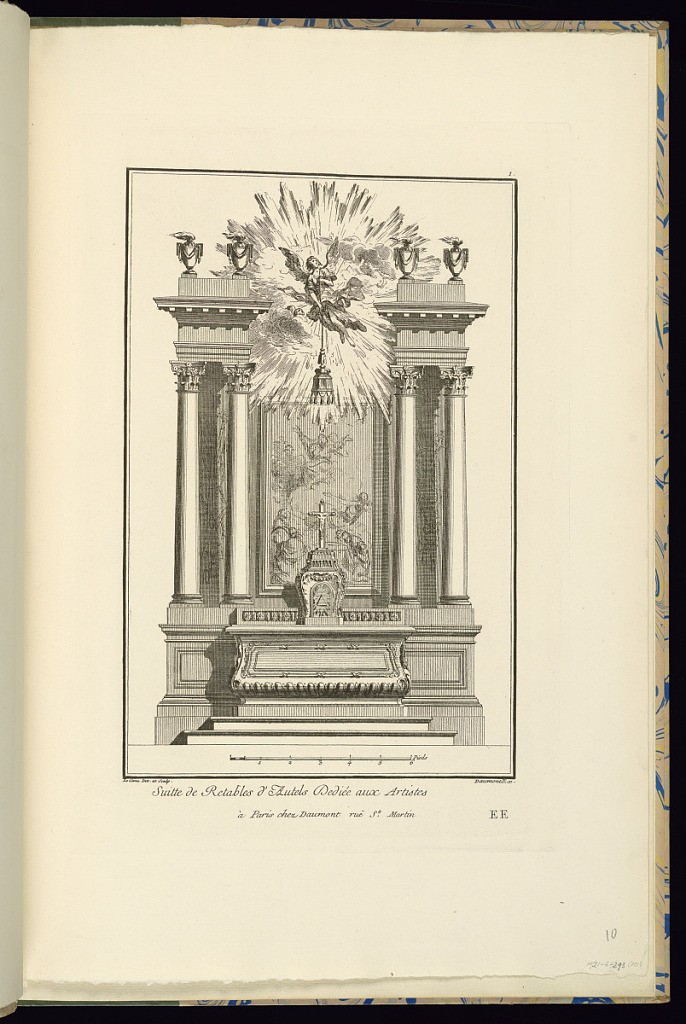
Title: Title Page
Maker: A. Le Canu, French, active 1746 – 1768
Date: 1768
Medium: Etching and engraving on laid paper
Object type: Print
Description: Title page for a series of Neoclassical altarpieces with a design for an altarpiece featuring a large central painting with figures in clouds, flanked by columns and a roof supported by corbels topped with four smoking/ flaming vases, and a large central angel holding a hanging lantern surrounded by clouds and sun rays. In front of the painting, on a large plinth, a tabernacle topped with a crucifix decorated with rococo motifs. A scale below the design. The plate is signed, numbered, and titled.